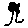
Label: tree